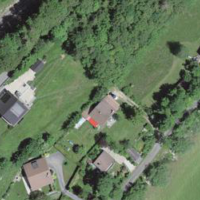
EUNIS habitat code: 43
Species observed at this site:
Filipendula ulmaria